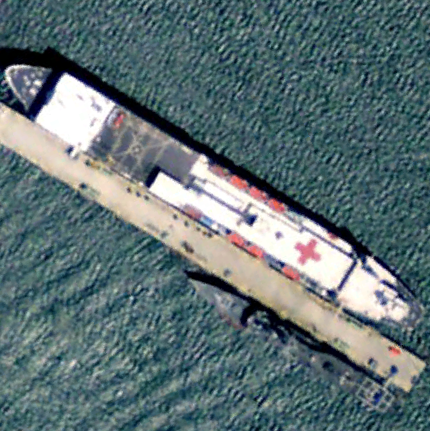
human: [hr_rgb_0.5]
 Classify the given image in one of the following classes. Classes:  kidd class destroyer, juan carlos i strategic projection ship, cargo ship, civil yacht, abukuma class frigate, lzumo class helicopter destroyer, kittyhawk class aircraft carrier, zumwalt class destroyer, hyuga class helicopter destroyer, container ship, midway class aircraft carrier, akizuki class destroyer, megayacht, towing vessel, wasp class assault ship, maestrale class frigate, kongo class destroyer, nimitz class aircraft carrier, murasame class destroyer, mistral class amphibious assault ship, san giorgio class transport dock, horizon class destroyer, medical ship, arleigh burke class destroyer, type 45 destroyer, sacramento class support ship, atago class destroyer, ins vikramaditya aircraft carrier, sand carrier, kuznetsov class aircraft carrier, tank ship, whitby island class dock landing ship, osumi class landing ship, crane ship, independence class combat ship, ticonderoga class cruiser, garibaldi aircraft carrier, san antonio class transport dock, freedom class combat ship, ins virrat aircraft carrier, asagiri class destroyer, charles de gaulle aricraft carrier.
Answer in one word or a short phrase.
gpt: Medical ship